Field crop: maize
Growth stage: 2
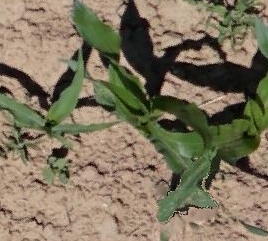
Species: maize